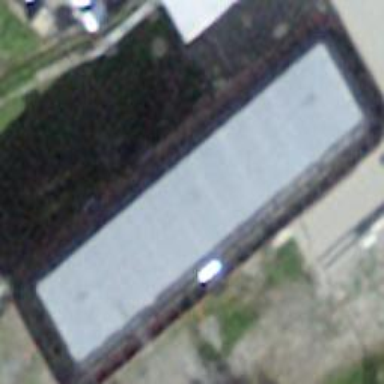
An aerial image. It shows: Service building.